Question: I was wondering if this loading screen is a preset or a custom build view.

If it is a preset, how can I add this to a view?
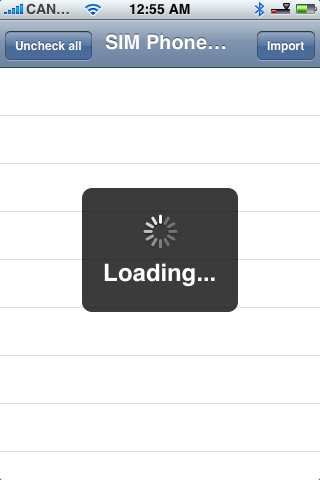
Answer: Here you have all you need : <URL>